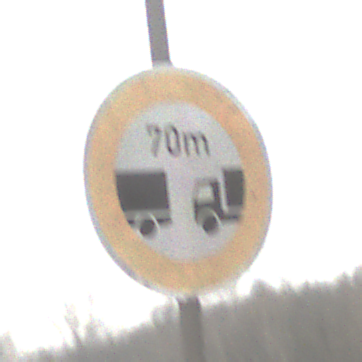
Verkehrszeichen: VerbotUnterschreitenMindestabstand
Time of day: MorningAfternoon
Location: Outdoor (Nature)
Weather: PartlyCloudy
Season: Winter
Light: Natural